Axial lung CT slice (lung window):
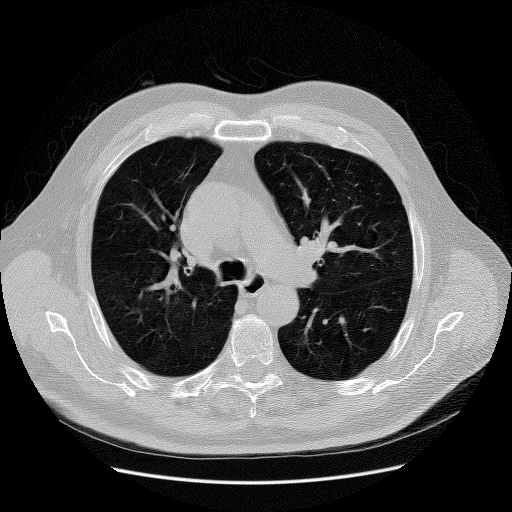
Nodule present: no